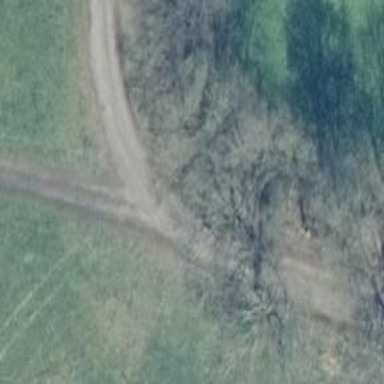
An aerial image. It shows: Grass track with Grade 4 tracktype.